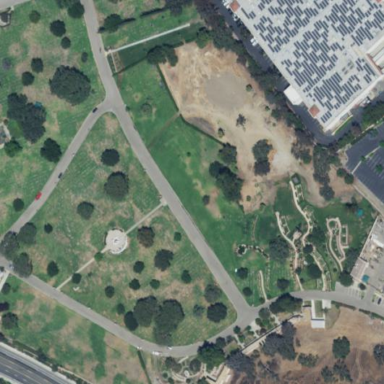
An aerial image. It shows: Cemetery.